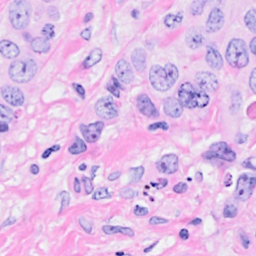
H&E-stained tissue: Breast